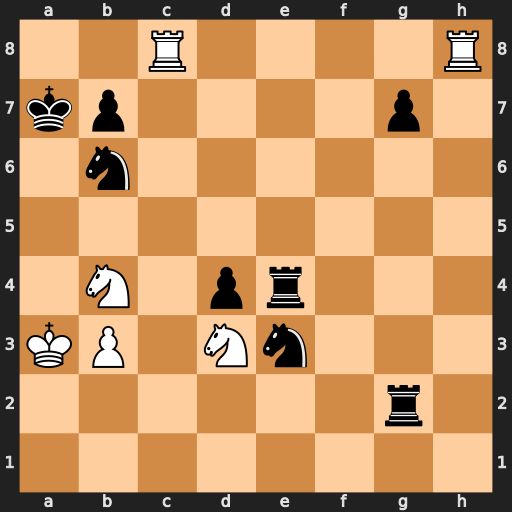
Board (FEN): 2R4R/kp4p1/1n6/8/1N1pr3/KP1Nn3/6r1/8
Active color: w
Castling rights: -
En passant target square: -
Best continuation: Rc5 Nd7 Rc7 Re7 Rd8